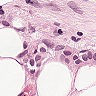
Metastatic tissue present: yes